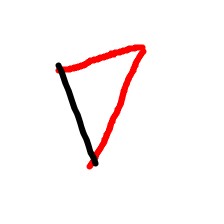
Shape: triangle